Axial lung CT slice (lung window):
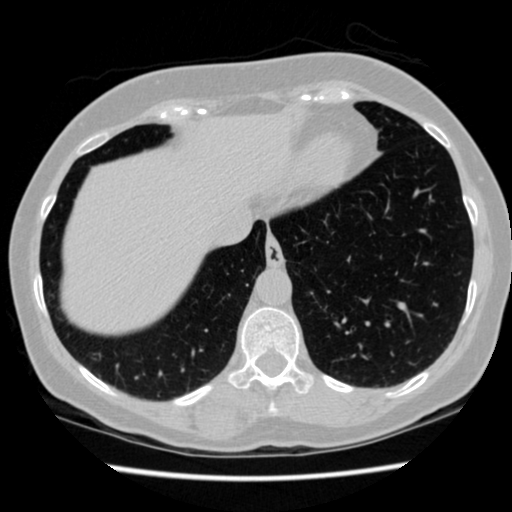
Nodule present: no